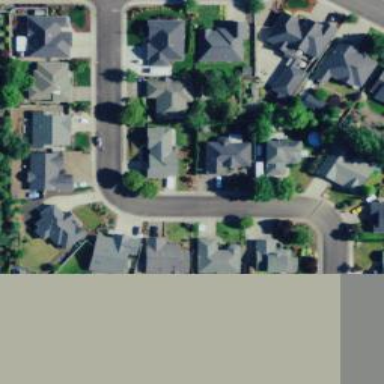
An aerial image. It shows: Residential road.